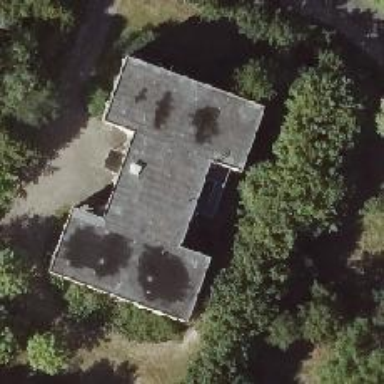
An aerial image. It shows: Kindergarten.